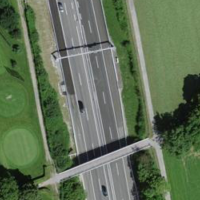
EUNIS habitat code: 57
Species observed at this site:
Linaria vulgaris